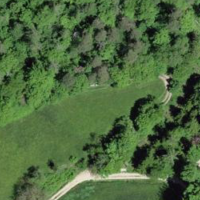
EUNIS habitat code: 41
Species observed at this site:
Epilobium hirsutum